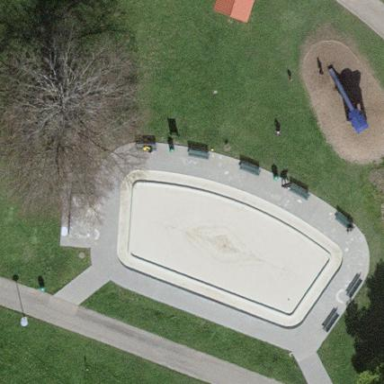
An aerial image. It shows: Outdoor swimming pool in leisure land.